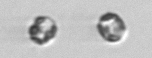
Label: Thalassiosira_sp_aff_mala